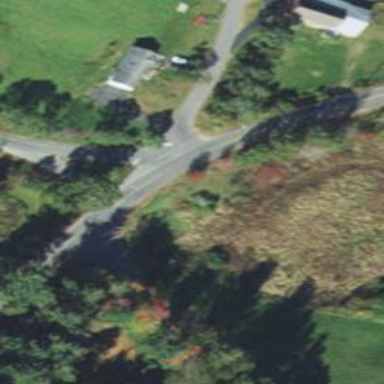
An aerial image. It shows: Stop road.